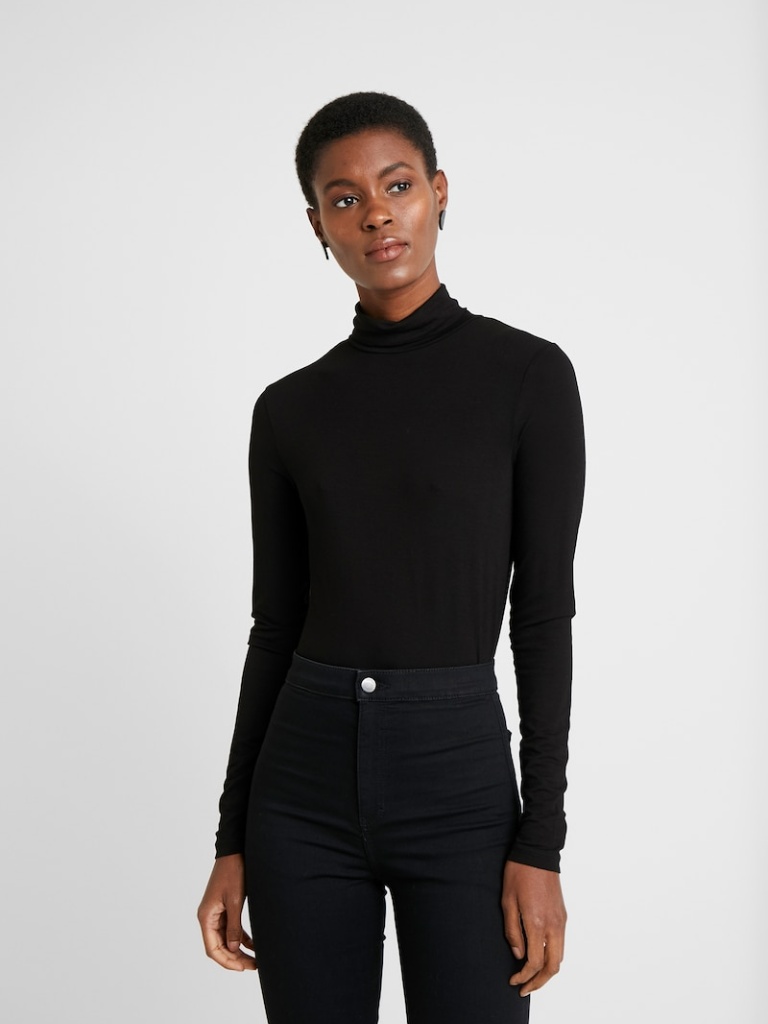
knit tight a long-sleeved with the sleeves down hip length Fully Tucked in turtleneck turtleneck